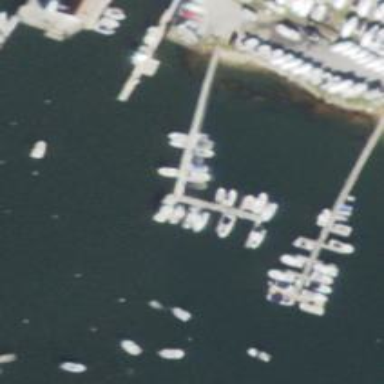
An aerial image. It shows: Commercial mooring pier.